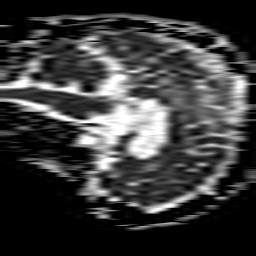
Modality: ADC
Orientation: sagittal
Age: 62
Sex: male
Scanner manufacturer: philips
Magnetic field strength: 1.5 T
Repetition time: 3.818 s
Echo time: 0.09719 s